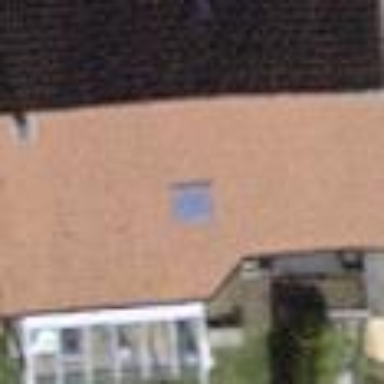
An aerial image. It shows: Detached building with gabled roof.